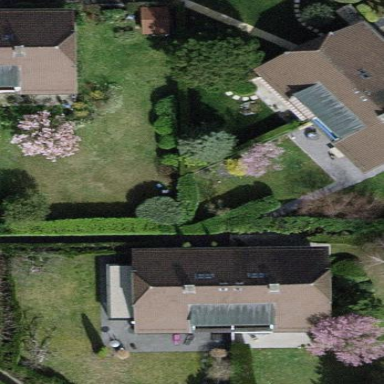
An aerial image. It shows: Garden enclosed by fence.